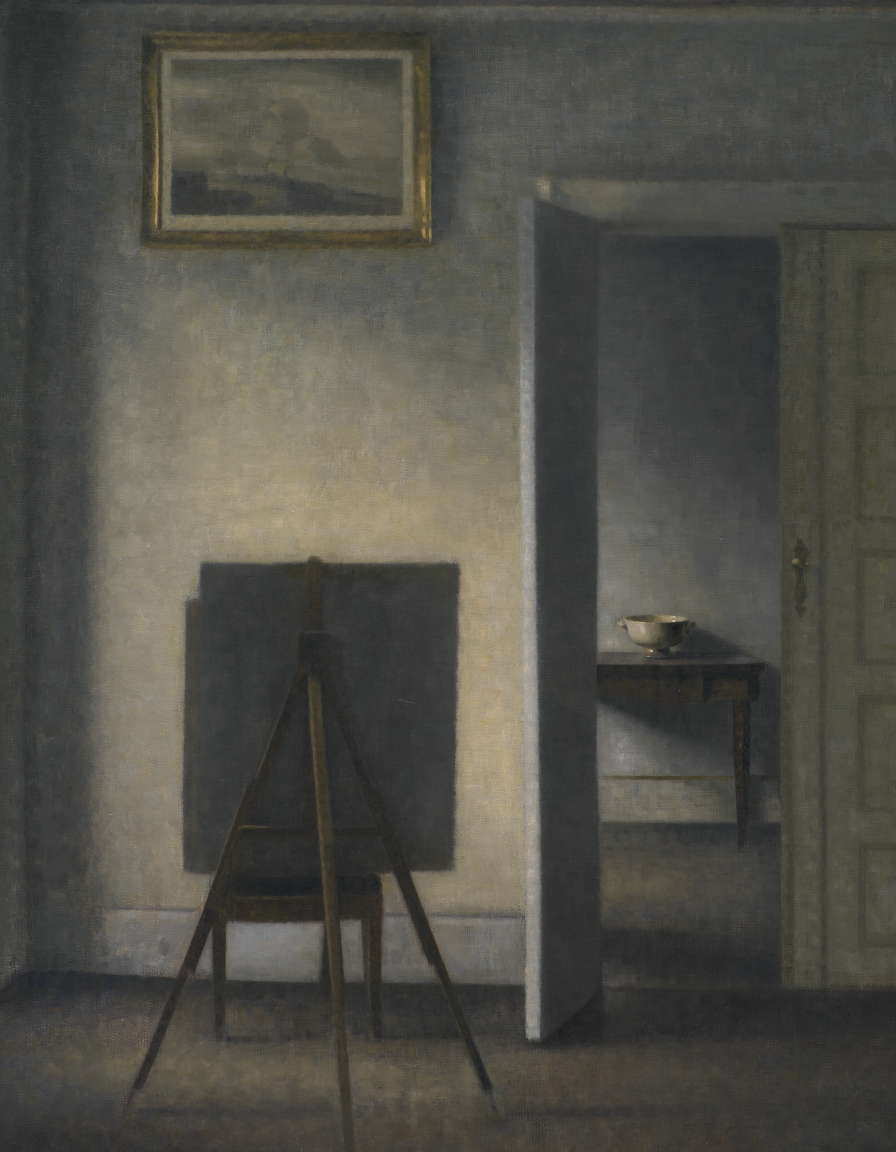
interior painting, wide, soft diffused light, empty room with wooden easel holding dark canvas, framed landscape painting on grey wall, open doorway revealing adjacent room with a table and white bowl, white panelled door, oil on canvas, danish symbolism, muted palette